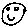
Label: smiley face